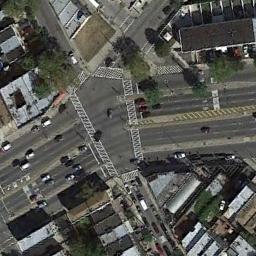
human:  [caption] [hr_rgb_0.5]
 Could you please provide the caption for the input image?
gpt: There are many different shapes of buildings beside the intersection .

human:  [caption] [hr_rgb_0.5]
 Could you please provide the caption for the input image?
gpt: An intersection with dense traffic is between some neatly arranged houses .

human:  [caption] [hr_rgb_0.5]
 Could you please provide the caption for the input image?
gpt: There are many moving and waiting vehicles on the road at the intersection with five roads, Many buildings and some trees around the intersection .

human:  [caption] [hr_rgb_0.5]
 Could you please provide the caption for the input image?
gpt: There were many cars parked at the intersection .

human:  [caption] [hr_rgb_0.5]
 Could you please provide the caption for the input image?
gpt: There are some gray buildings around the intersection .